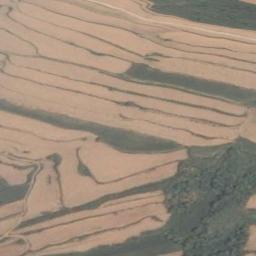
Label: terrace